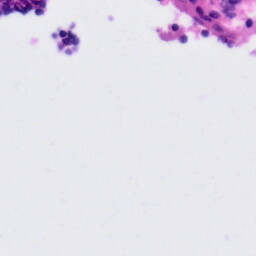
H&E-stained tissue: Tonsil